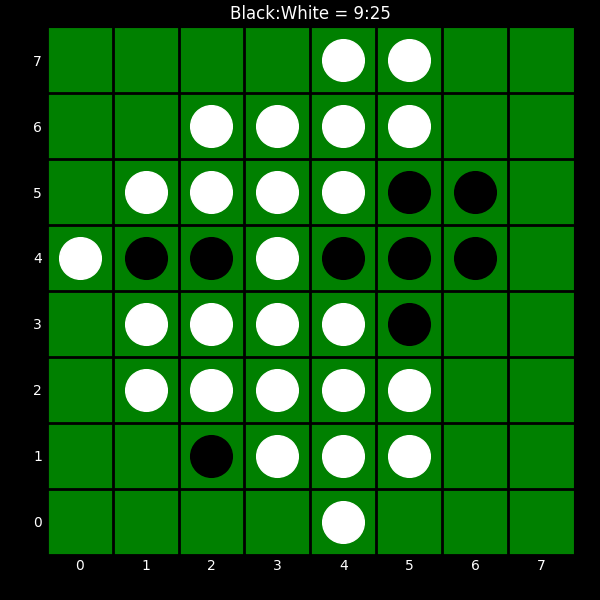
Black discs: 9
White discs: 25